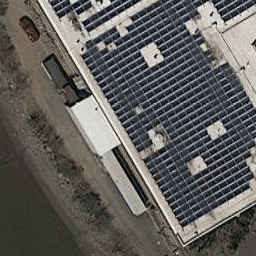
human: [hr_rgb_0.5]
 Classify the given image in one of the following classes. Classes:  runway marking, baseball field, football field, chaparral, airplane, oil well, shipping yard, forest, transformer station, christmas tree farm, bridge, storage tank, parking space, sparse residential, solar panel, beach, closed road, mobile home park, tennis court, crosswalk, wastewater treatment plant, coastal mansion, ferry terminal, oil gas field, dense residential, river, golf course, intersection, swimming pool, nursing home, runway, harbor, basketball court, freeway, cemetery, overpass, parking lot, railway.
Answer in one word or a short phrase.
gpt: solar panel